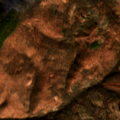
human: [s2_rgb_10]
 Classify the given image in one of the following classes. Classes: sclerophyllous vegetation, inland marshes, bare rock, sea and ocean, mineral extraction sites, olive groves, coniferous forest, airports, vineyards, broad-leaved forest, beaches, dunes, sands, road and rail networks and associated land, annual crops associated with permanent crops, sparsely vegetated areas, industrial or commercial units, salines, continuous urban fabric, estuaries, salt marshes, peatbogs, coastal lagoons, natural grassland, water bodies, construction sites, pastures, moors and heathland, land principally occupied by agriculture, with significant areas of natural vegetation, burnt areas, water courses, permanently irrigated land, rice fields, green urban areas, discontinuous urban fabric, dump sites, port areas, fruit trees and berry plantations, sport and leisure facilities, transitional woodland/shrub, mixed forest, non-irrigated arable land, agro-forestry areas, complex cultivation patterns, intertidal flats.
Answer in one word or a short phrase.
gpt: land principally occupied by agriculture, with significant areas of natural vegetation, broad-leaved forest, mixed forest, transitional woodland/shrub